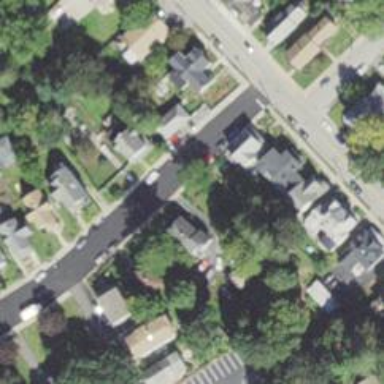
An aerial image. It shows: Residential driveway serving as service road.